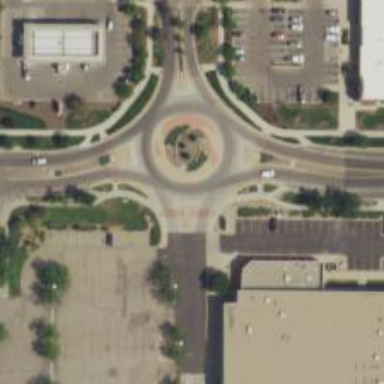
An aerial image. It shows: Secondary road with asphalt surface leading to roundabout.